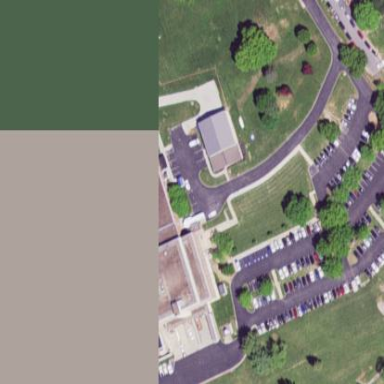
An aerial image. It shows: Healthcare facility identified as hospital.